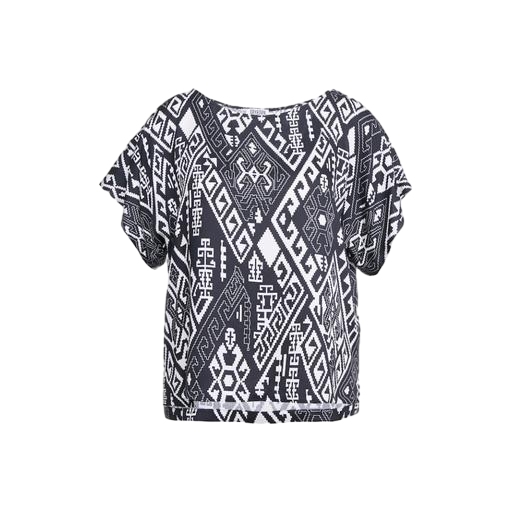
black geo-print t-shirt only macy, black printed short-sleeve top only macy, black plus size printed t-shirt only macy, white background